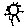
Label: sun